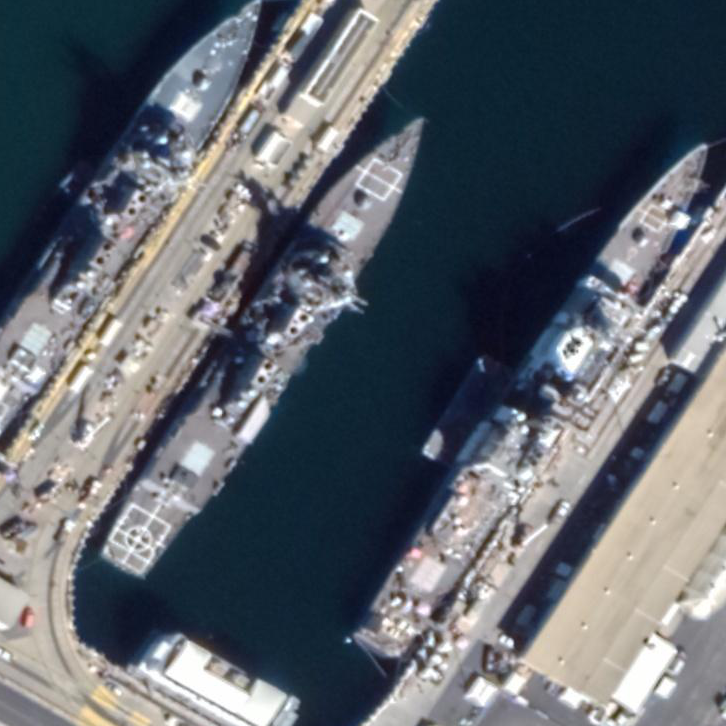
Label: destroyer